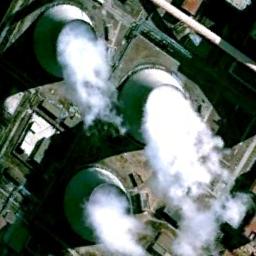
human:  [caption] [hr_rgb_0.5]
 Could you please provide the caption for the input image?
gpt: Many buildings are near the thermal power station .

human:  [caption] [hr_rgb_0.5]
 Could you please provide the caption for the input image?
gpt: The thermal power station is next to some buildings with white mist above .

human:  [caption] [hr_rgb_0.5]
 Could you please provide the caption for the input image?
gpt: Here are three thermal power stations that are issueing smoke .

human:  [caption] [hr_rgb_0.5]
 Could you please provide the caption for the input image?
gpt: There is a factory building in a thermal power station, and three cooling towers are steaming .

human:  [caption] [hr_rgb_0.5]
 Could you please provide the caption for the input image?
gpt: There are three chimneys smoking on the thermal power station .